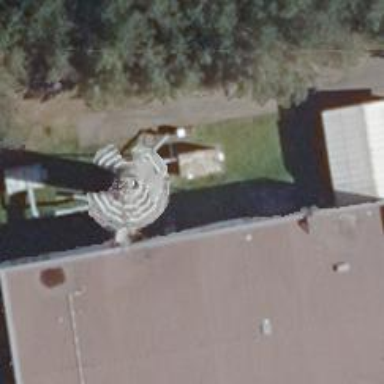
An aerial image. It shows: Communication tower.